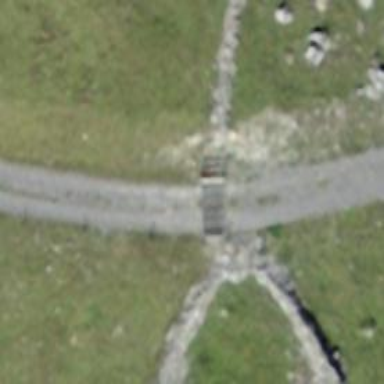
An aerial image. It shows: Cattle grid barrier.